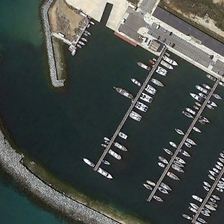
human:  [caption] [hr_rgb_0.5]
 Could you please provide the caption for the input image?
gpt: a large number of white ships parked in the port .

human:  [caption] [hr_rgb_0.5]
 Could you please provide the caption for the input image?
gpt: the pond is surrounded by light green trees and the road .

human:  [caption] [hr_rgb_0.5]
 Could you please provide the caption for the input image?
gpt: the area of the port is very wide .

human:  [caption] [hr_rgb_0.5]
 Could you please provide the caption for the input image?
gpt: the pond is neatly divided into many parts .

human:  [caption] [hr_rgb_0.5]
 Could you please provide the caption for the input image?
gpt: the area of the port is very wide .